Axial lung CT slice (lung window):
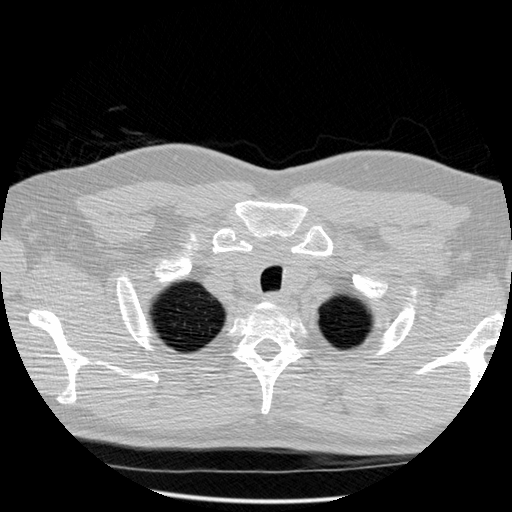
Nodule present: no